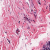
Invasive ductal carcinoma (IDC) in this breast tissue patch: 0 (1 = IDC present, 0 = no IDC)